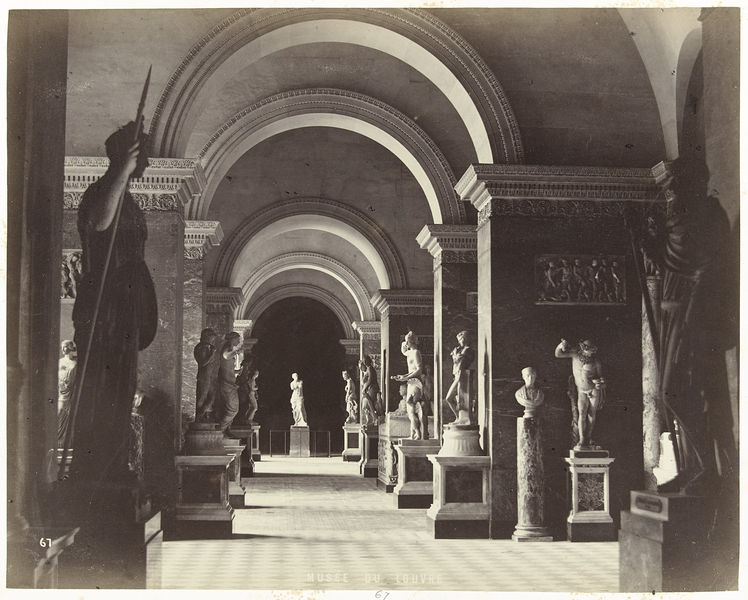
Titel: Een galerij in het Louvre
Künstler: Achille Quinet
Standort: Amsterdam
Institution: Rijksmuseum
Schlagwörter: femmes, femme, arcade, arc, photographie, louvre, venus, galerie, arcs, déesses, sculptures, artémis, athéna, milo